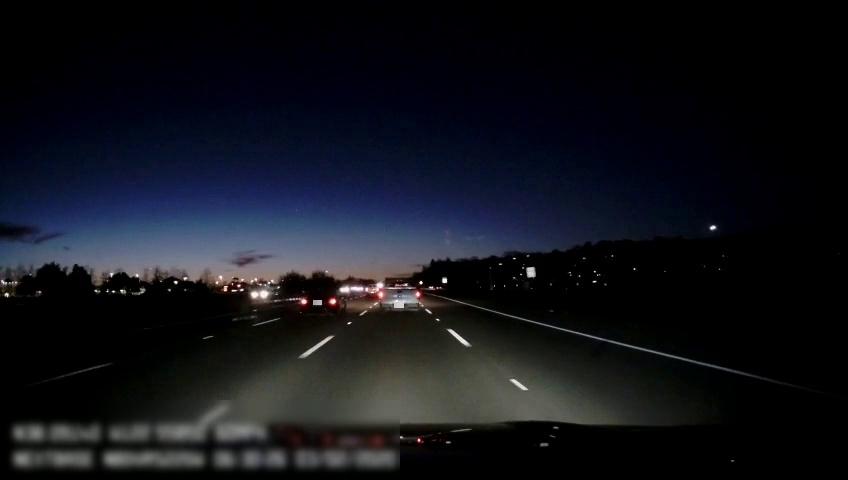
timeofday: Night
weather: Other
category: Drivable Space
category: Vehicles | Truck
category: Vehicles | Truck
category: Vehicles | Car
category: Vehicles | Car
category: Lanes | Alternate Lane
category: Lanes | Alternate Lane
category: Lanes | Alternate Lane
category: Lanes | Alternate Lane
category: Lanes | Alternate Lane